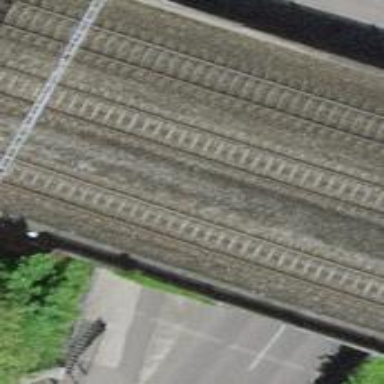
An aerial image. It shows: Railway bridge with electrified tracks and single contact line.